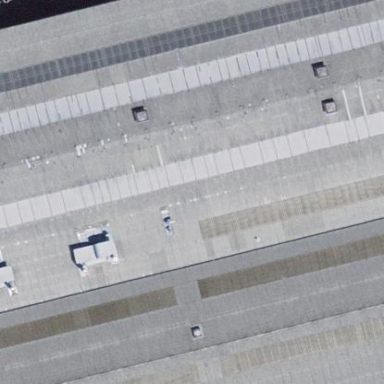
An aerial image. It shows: Industrial building.